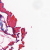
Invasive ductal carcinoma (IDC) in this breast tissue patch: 0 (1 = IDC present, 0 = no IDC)